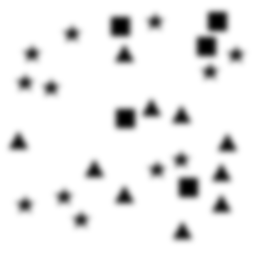
Squares: 5
Triangles: 10
Stars: 12
Total shapes: 27